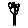
Label: flower